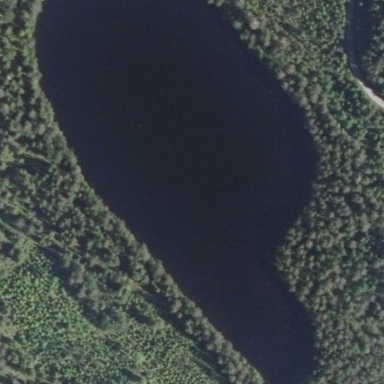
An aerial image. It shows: Serene lake.